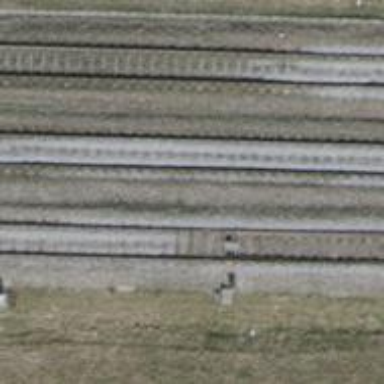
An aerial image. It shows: Railway switch.